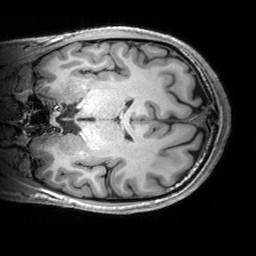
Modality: T1w
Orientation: coronal
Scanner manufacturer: siemens
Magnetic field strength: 3 T
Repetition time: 2.53 s
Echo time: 0.00299 s